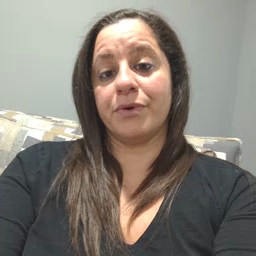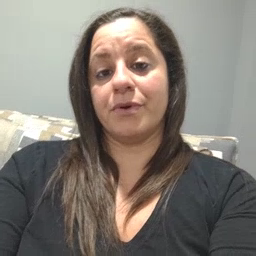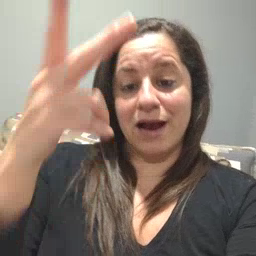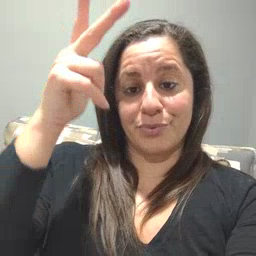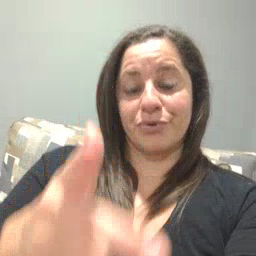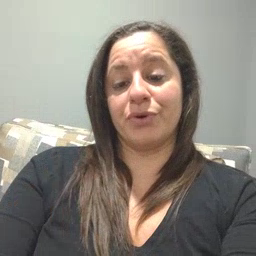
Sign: helicopter